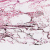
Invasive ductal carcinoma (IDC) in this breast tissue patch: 0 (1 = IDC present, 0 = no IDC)